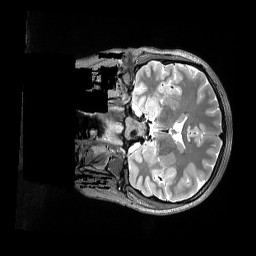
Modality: T2w
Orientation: coronal
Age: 24
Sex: female
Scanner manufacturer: siemens
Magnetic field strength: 3 T
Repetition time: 3.2 s
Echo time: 0.562 s